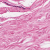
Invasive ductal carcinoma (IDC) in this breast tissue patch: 0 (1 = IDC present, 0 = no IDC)